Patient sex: M
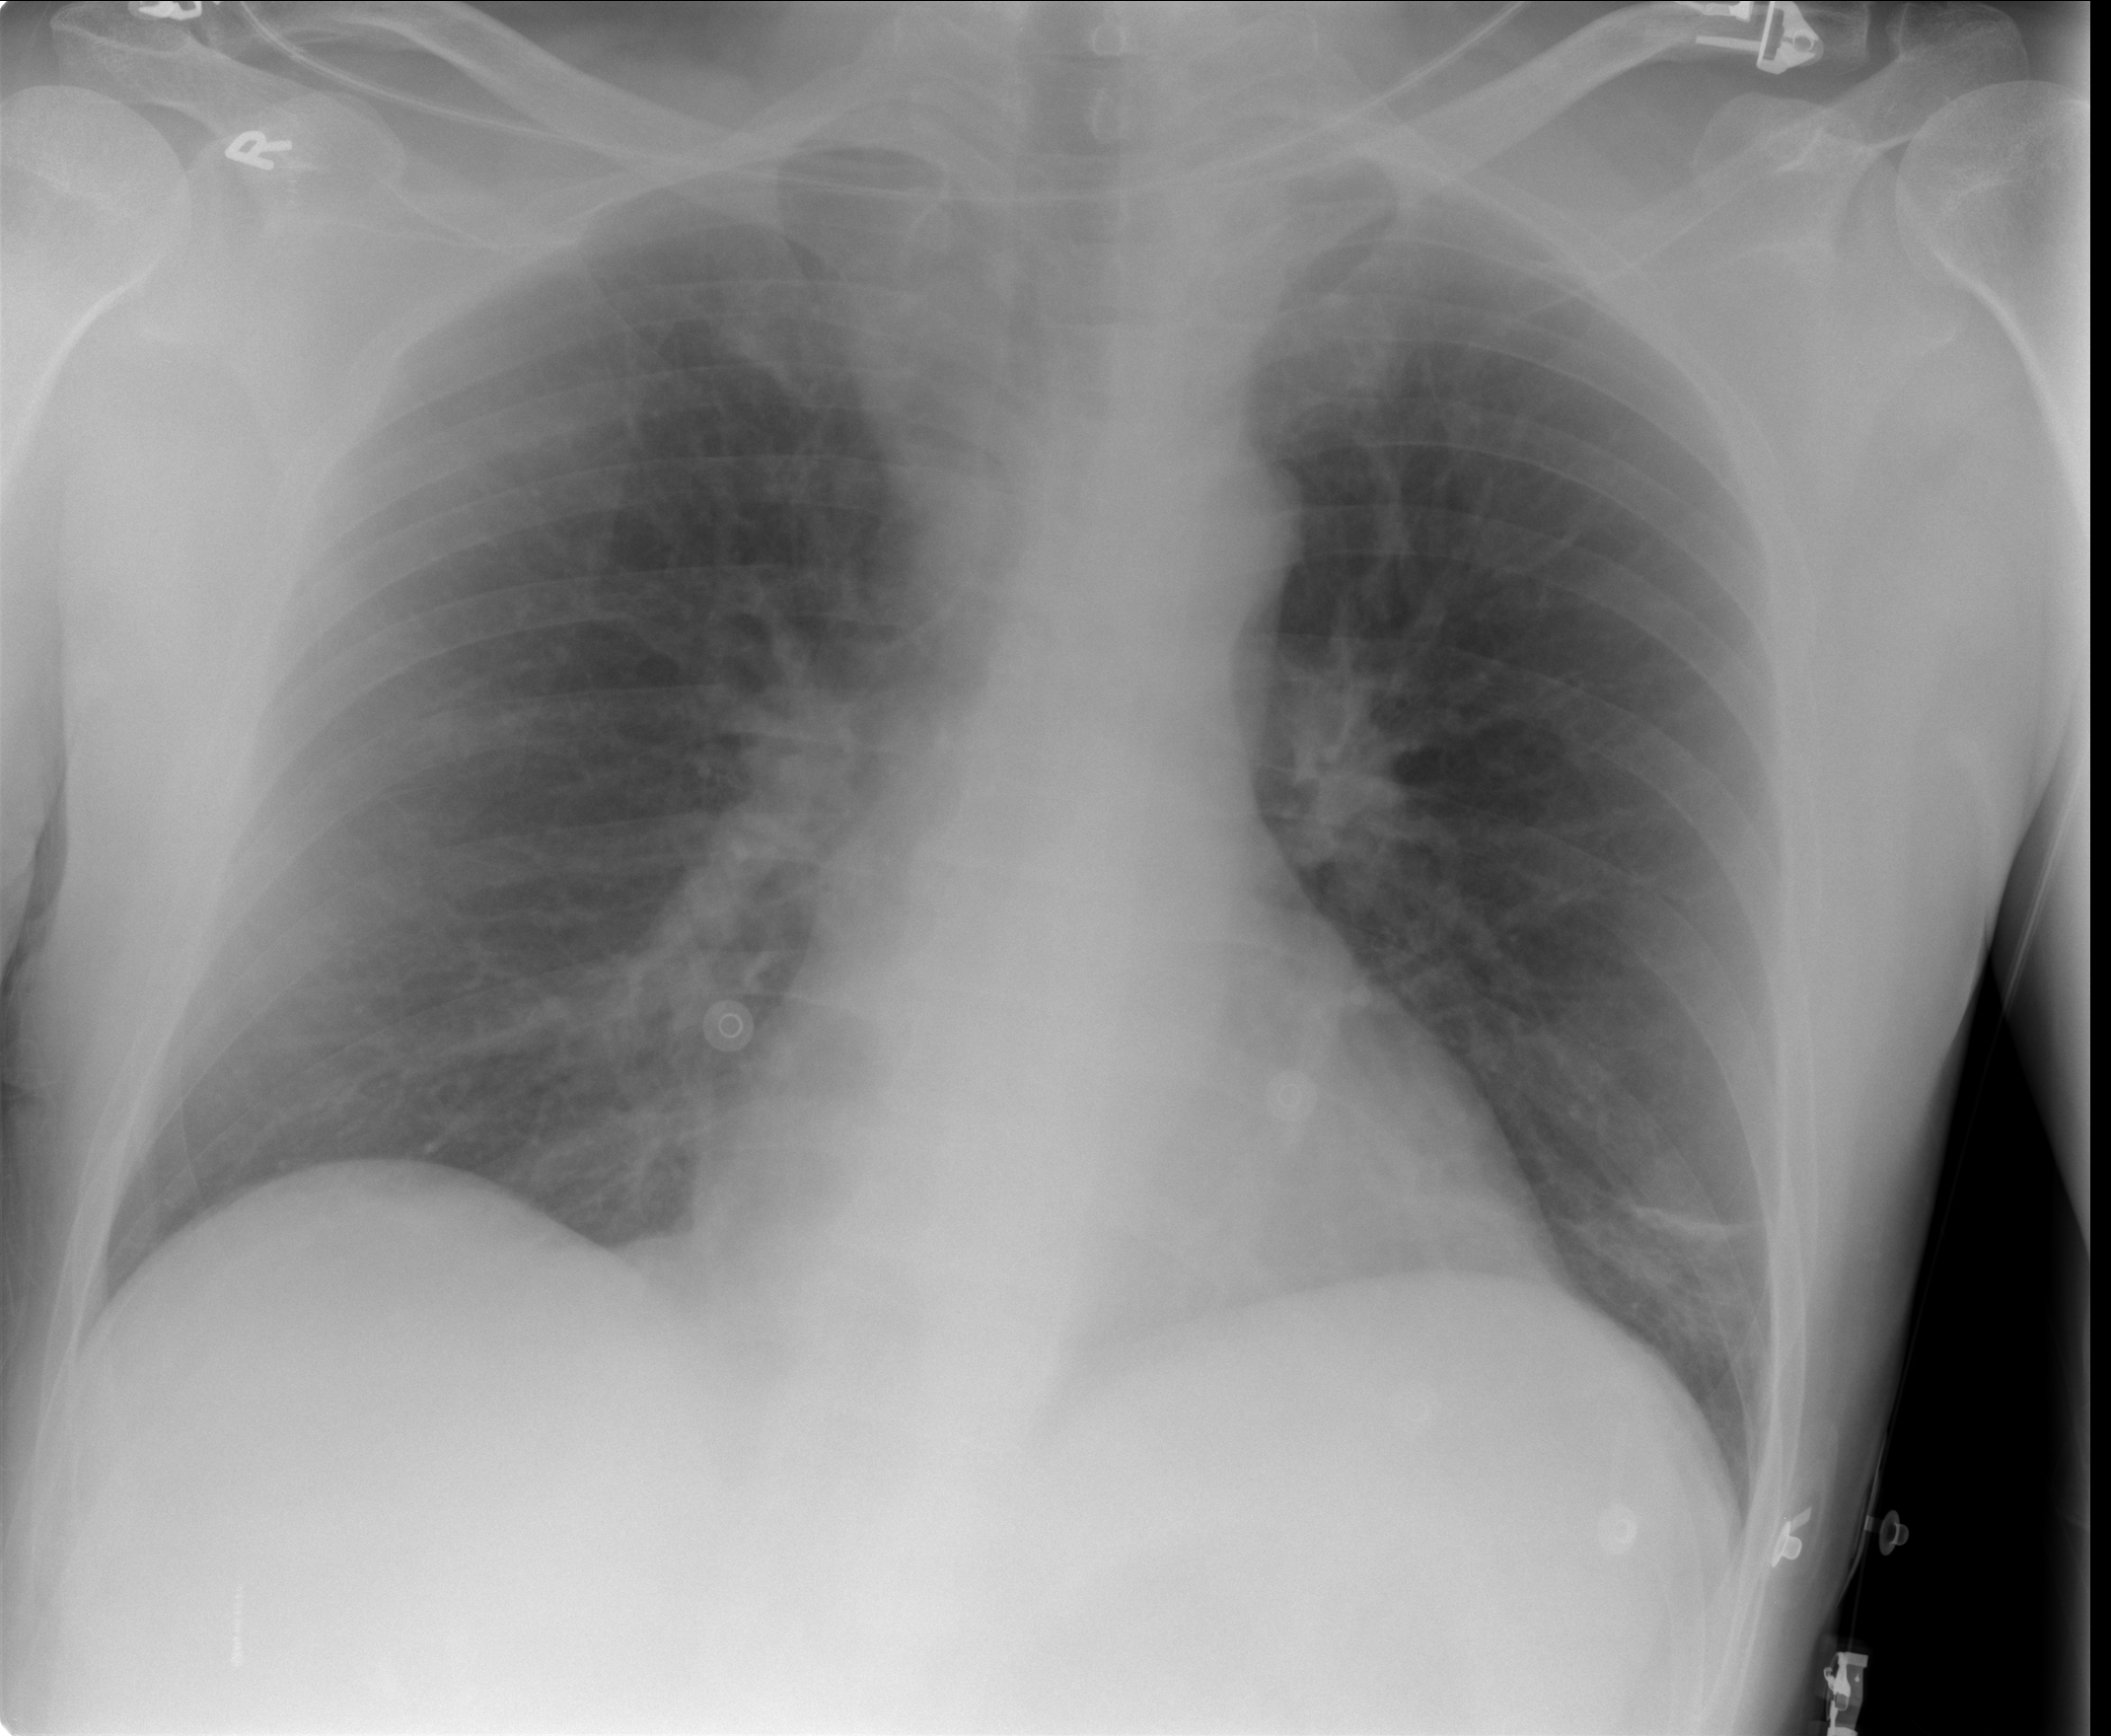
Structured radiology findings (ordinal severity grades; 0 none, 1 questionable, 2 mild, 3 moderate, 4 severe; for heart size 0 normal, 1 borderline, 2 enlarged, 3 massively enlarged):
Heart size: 2
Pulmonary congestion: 1
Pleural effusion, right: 0
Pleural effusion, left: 0
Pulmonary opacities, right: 0
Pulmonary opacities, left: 0
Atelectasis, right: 0
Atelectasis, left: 2